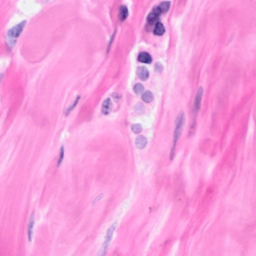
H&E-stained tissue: Breast